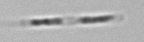
Label: Leptocylindrus